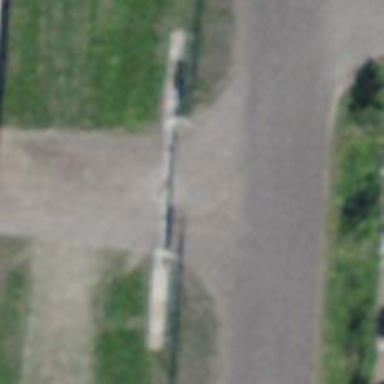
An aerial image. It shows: Gate.